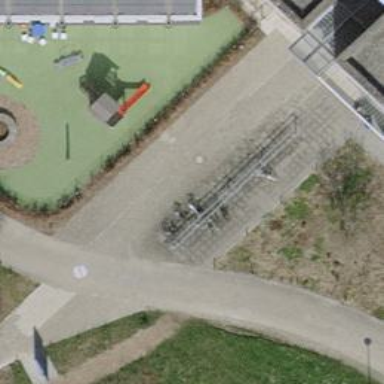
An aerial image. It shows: Bicycle parking area.